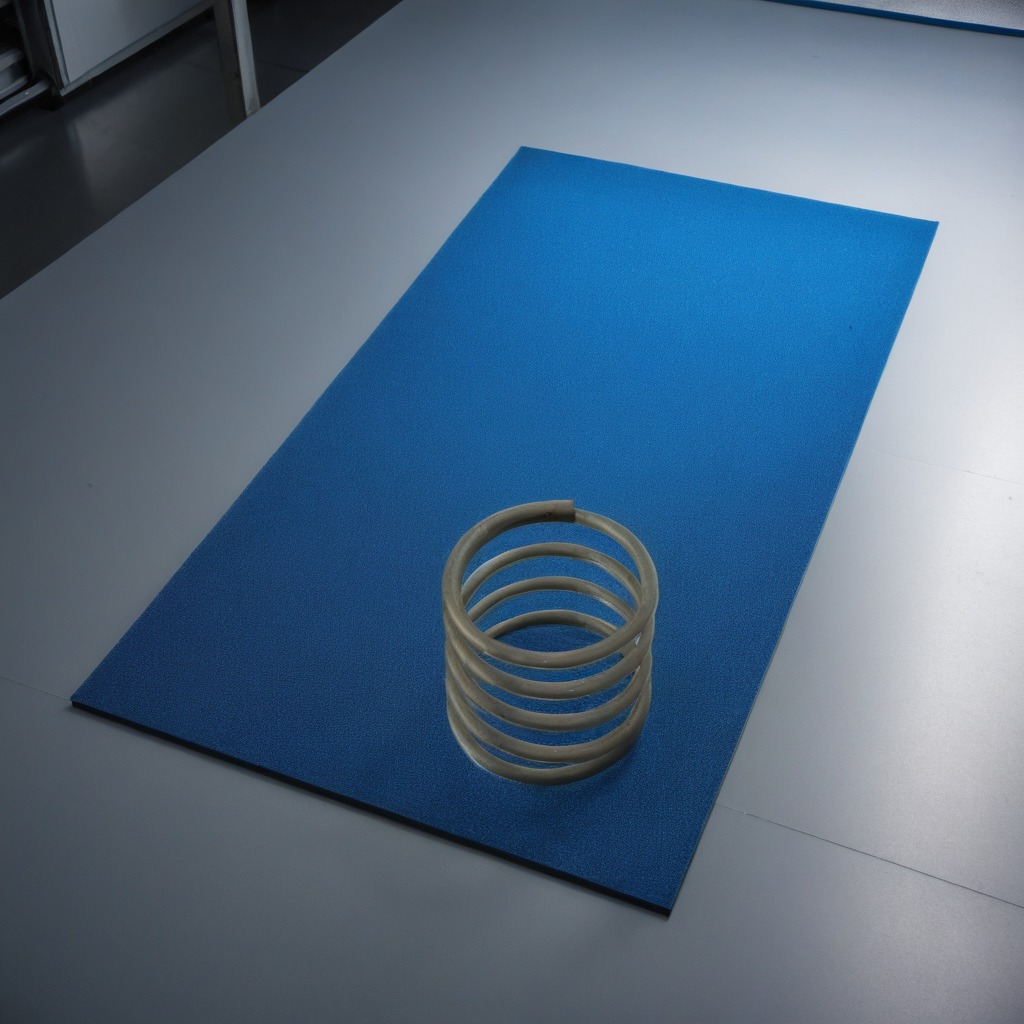
A coiled metal spring lies on the granite tabletop.